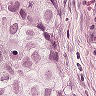
Metastatic tissue present: yes